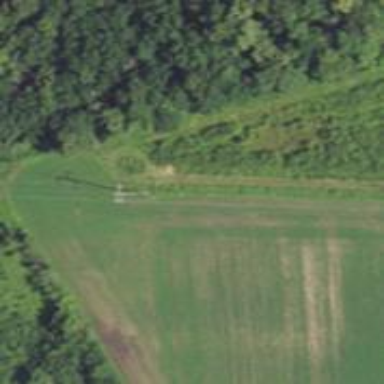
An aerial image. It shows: Power pole.